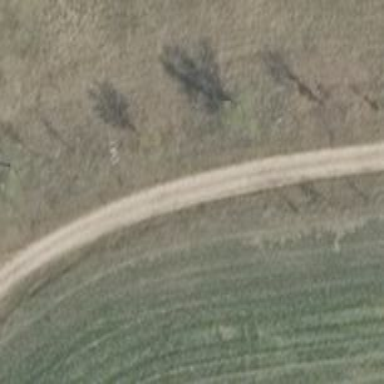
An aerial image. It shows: Sandy track with grade2 tracktype.